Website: bh-photo
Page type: address-validator
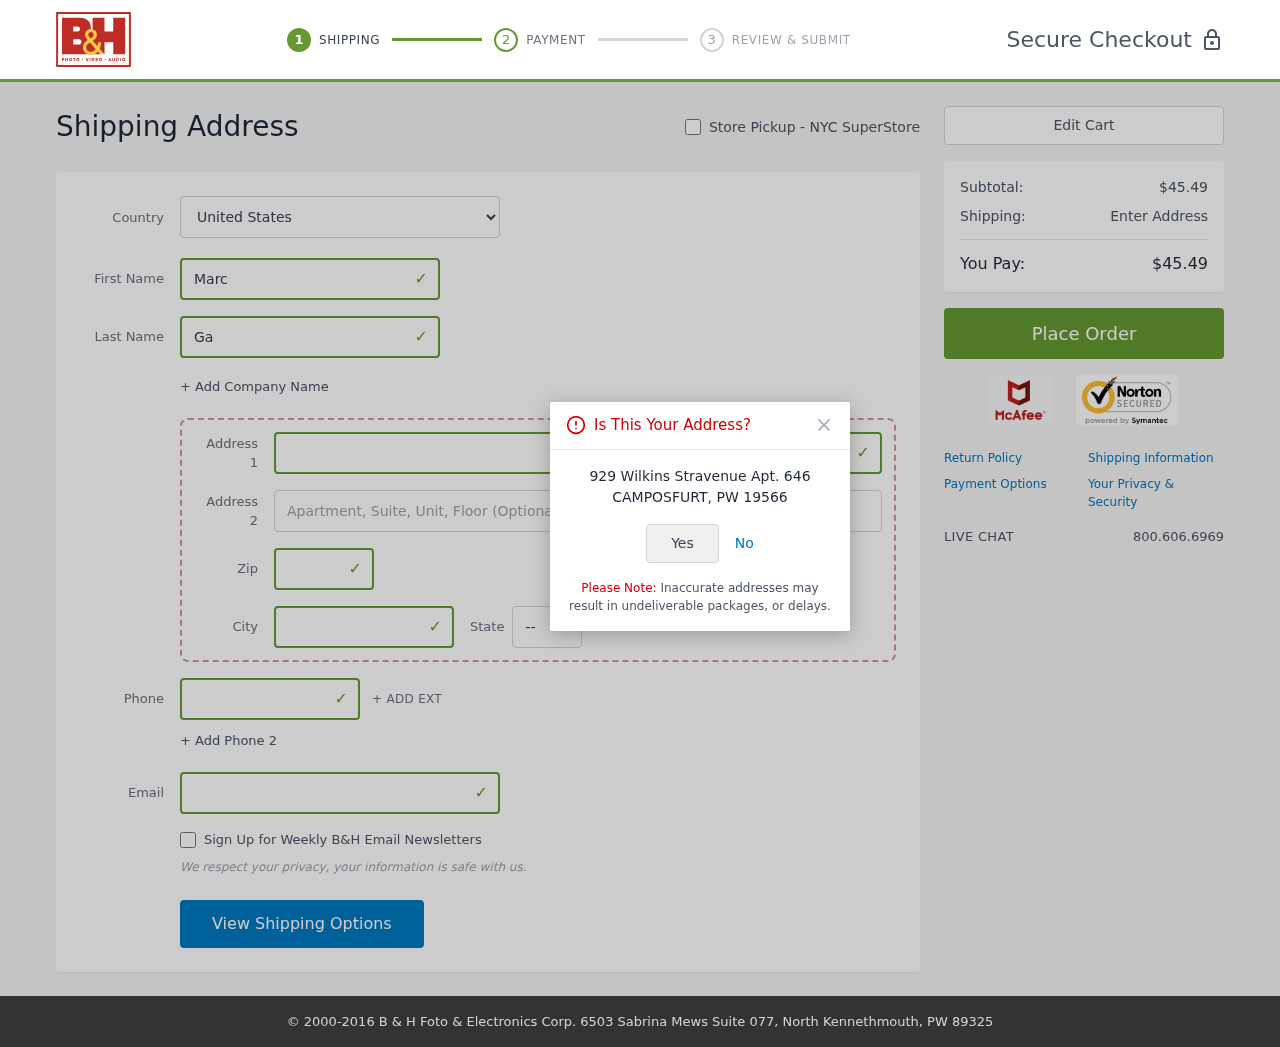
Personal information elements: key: PII_CITY
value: Camposfurt
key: PII_COUNTRY
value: United States
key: PII_EMAIL
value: marcgarrett@hotmail.com
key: PII_FIRSTNAME
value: Marc
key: PII_LASTNAME
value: Garrett
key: PII_PHONE
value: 8213140122
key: PII_POSTCODE
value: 19566
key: PII_STATE_ABBR
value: PW
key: PII_STREET
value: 929 Wilkins Stravenue Apt. 646
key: PII_STREET2
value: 42240 Joan Oval
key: PII_CITY_CONFIRM
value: CAMPOSFURT
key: PII_STATE
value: PW
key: PII_POSTCODE_FULL
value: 19566
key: PII_POSTCODE_NUMERIC
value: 19566
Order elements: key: ORDER_SUBTOTAL
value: $45.49
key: ORDER_TOTAL
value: $45.49